Question: I am wondering how to draw this effect using computer programs, either CPU or GPU?

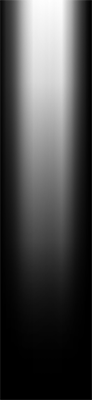
Answer: You have two lines there. What you want to do is to pick the closer line for each pixel, and calculate the distance to it. This will be your intensity at a given point. Furthermore do a fade to black as you approach the bottom of the image (use your pixel's y position to do this)
your lines seem to be at exactly at 25% and 75% on the x axis, therefore a pseudode looks like this:
'''
for each pixel p: //p.x and p.y is normalized to the 0-1 range!
intensity = ( 0.25 - min( abs(p.x-0.25) , abs(p.x-0.75) ) ) / 0.25; //intensity is normalized to 0-1 range
intensity *= intensity; //distance squared
intensity *= (1.0 - p.y); //Top of image is 0, bottom is 1
display_intensity();
end
'''
Depending on how you want to use this, you can create a texture on the CPU, or use a shader and calculate it in GLSL on the GPU.